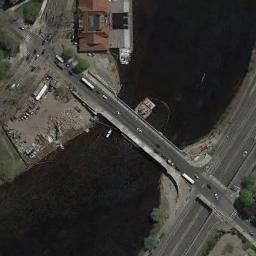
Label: bridge